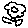
Label: flower